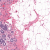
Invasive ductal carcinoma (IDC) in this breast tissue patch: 0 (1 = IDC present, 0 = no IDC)